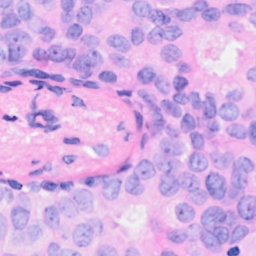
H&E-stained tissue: Breast